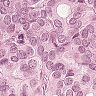
Metastatic tissue present: yes